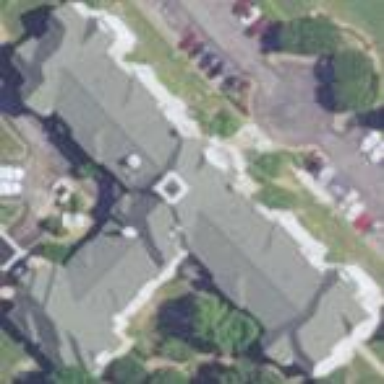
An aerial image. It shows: Building.